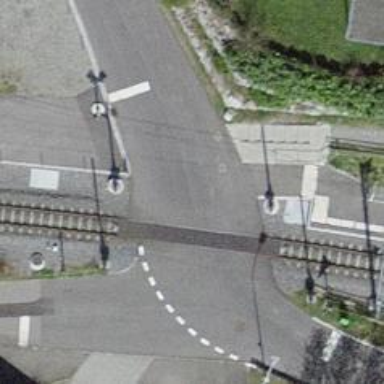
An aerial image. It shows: Railway level crossing.